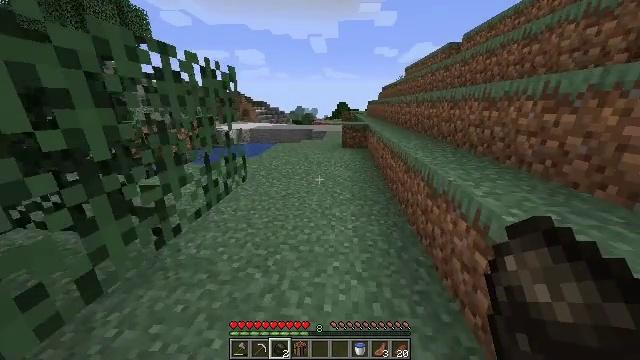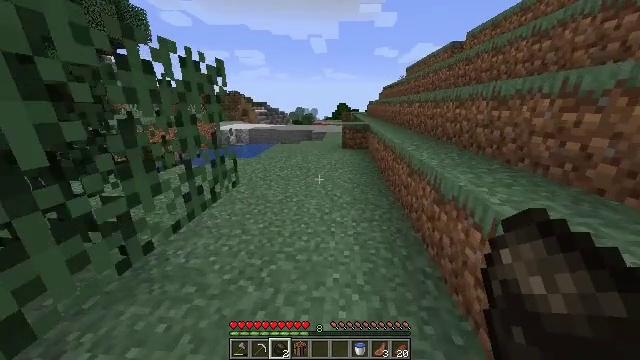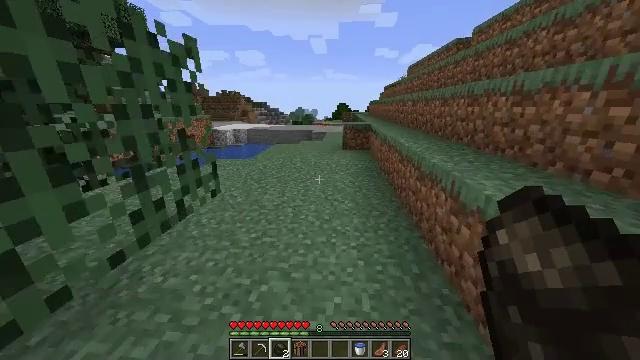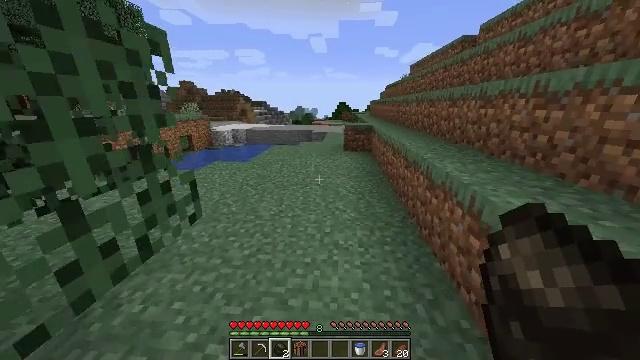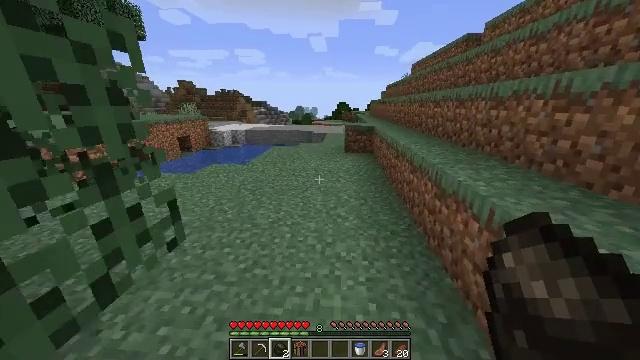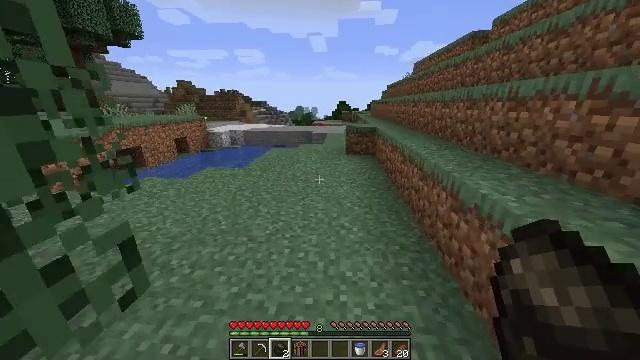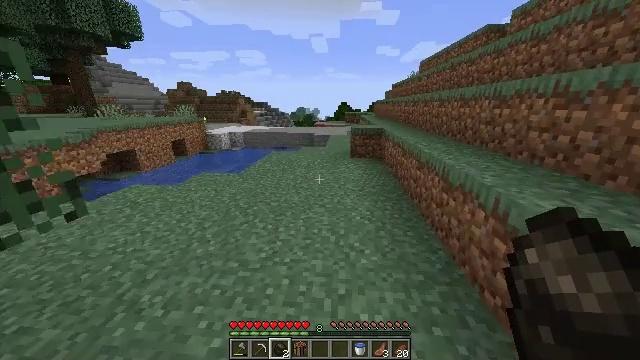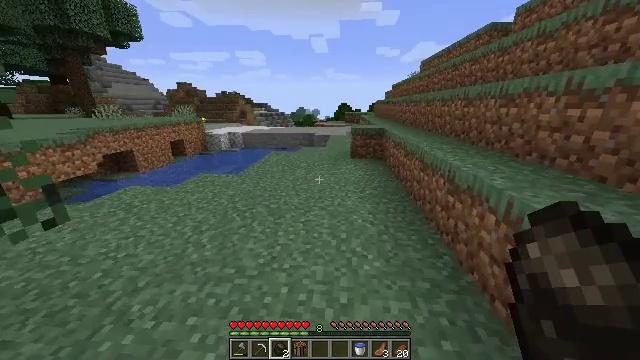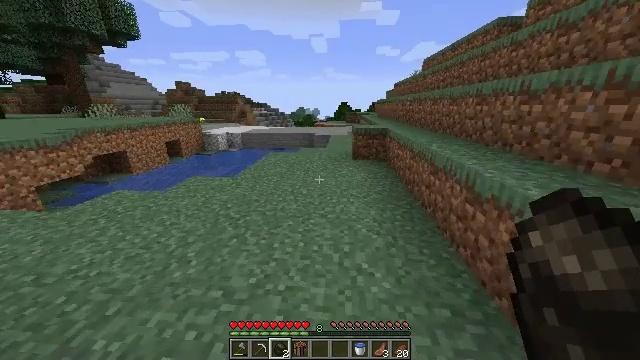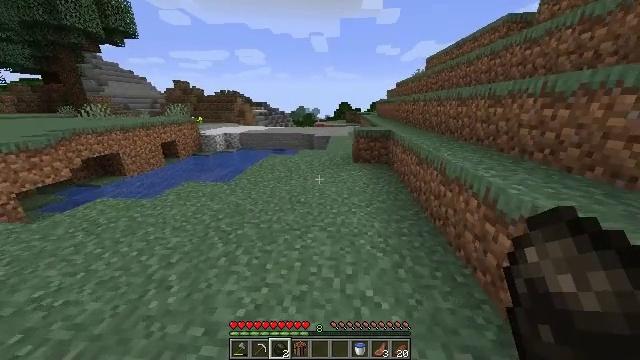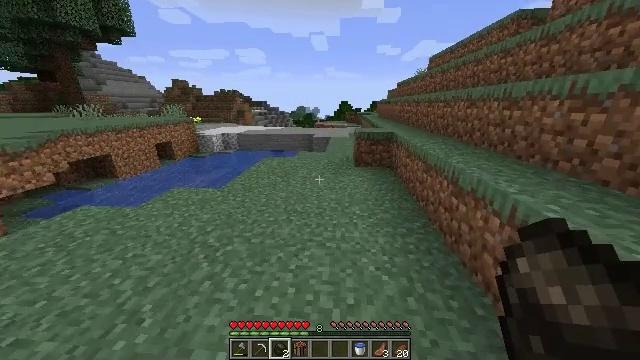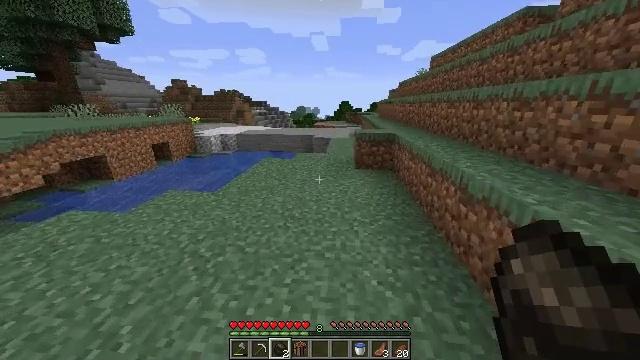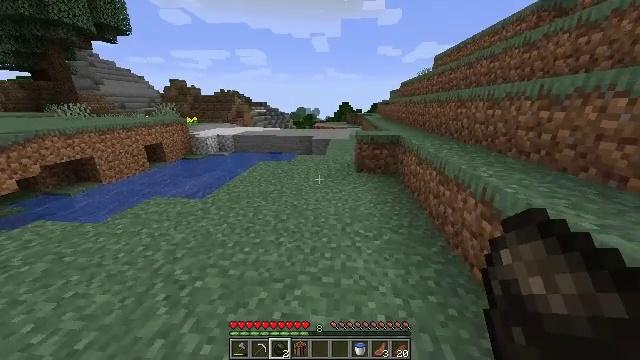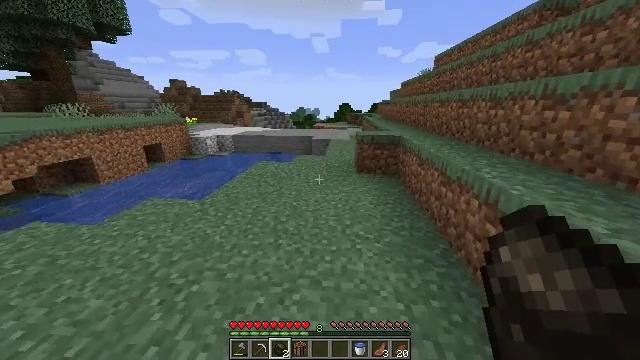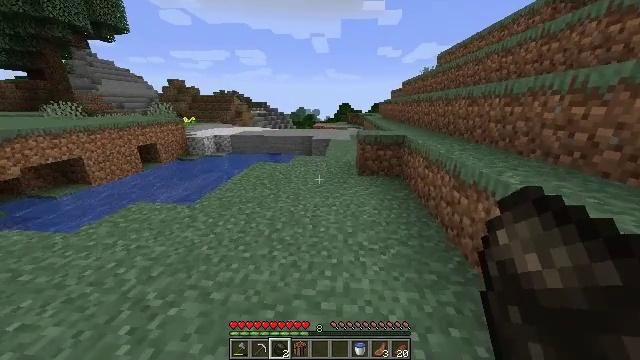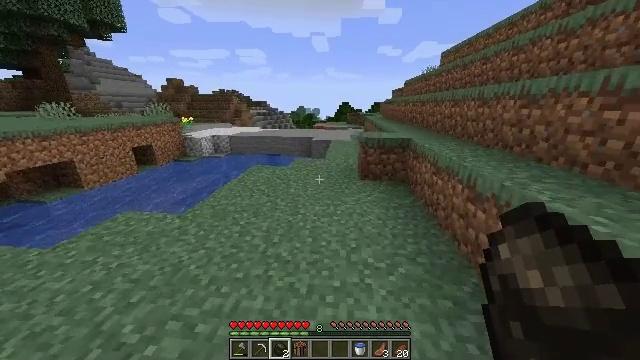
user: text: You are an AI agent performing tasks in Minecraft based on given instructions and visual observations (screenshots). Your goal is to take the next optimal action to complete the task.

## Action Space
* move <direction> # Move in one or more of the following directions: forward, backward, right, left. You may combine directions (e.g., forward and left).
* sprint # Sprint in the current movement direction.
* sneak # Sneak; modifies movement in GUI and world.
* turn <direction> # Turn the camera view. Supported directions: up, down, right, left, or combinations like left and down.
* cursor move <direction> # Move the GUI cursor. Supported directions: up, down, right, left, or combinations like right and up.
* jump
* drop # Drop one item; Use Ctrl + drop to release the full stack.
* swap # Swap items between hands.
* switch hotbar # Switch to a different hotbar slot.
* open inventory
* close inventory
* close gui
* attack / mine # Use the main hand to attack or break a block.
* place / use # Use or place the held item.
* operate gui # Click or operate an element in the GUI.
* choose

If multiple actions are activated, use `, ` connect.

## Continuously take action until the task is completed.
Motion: motion action
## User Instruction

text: Gather sugar cane for crafting.
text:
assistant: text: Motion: move forward, sprint
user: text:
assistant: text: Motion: move forward, sprint
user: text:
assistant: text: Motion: move forward, sprint
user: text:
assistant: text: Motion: move forward, sprint
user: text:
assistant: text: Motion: move forward, sprint
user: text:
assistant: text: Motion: move forward, sprint
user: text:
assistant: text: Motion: move forward, sprint
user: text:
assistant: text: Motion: move forward, sprint
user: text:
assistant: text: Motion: move forward, sprint
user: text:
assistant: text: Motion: move forward, sprint
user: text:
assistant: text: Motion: move forward, sprint
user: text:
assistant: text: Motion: move forward, sprint
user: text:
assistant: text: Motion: move forward, sprint
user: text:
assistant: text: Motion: move forward, sprint
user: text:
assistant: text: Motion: move forward, sprint
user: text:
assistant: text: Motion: move forward, sprint
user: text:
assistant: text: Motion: move forward, sprint
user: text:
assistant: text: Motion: move forward, sprint
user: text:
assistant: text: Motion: move forward, sprint
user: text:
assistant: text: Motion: move forward, sprint
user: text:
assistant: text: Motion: move forward, sprint
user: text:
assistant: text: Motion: move forward, sprint
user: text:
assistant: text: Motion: move forward, sprint
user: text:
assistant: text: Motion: move forward, sprint
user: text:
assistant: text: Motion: move forward, sprint, turn down
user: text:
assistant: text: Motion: move forward, sprint, turn down
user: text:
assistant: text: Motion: move forward, sprint
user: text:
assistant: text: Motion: move forward, sprint, turn down
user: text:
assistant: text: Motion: move forward, sprint
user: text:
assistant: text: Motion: move forward, sprint